一年级 · 算术

答: 下午起飞 $(\quad)$ 架飞机。
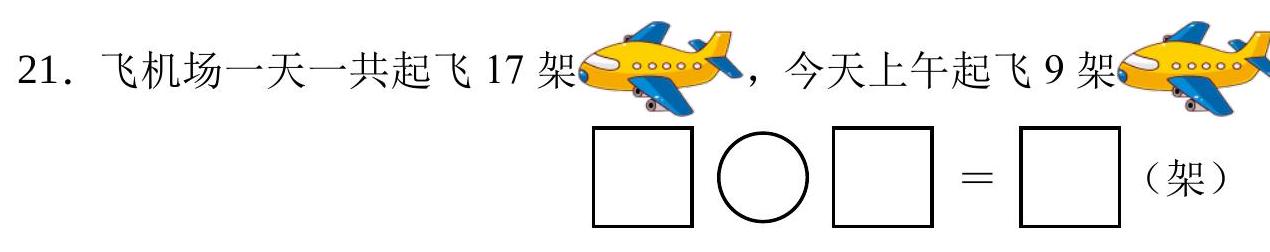
答案: 17-9=8 (架)

答: 下午起飞 8 架飞机。